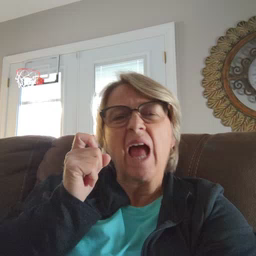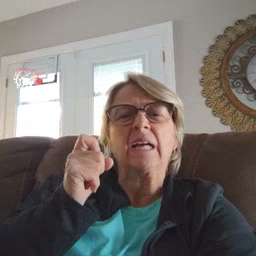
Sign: fast